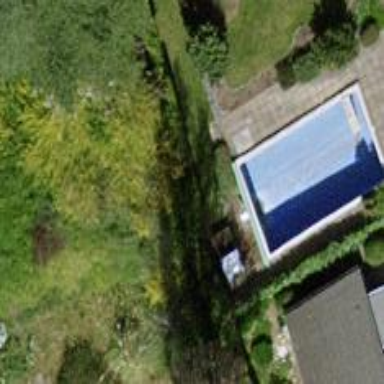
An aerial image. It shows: Swimming pool located in leisure land.